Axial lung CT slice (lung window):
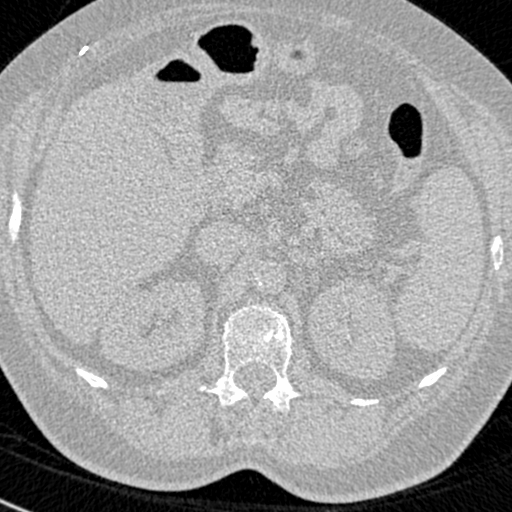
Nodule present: no